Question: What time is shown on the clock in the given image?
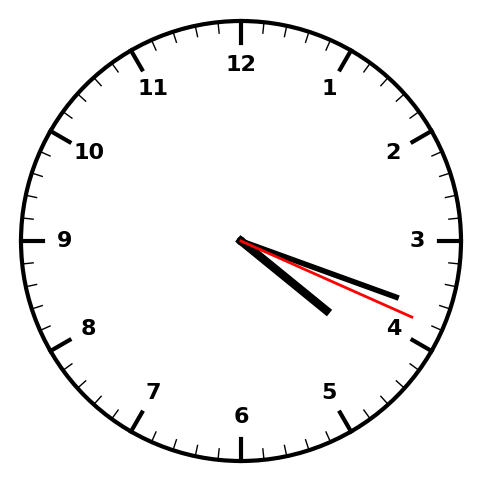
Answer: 04:18:19